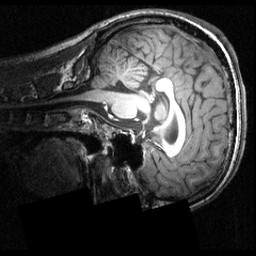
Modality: T1w
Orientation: sagittal
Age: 20
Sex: male
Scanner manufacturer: siemens
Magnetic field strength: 3.951 T
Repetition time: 1.5 s
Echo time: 0.00335 s